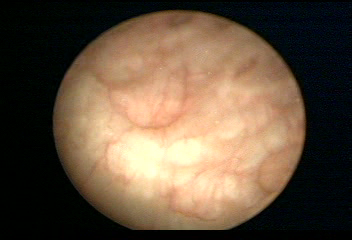
Modality: WLC
Class: Normal mucosa
Bladder cancer association: No